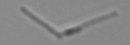
Label: Nanoneis